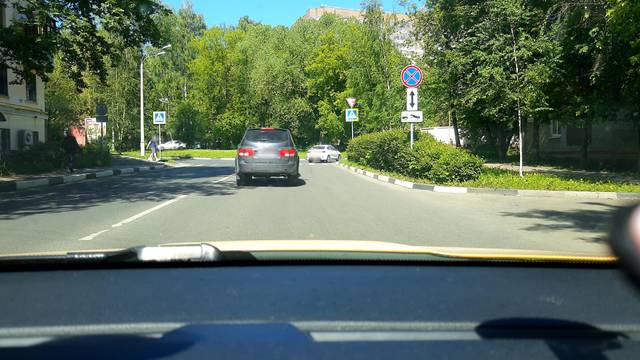
Region: Russia
Coordinates: 55.914, 37.735